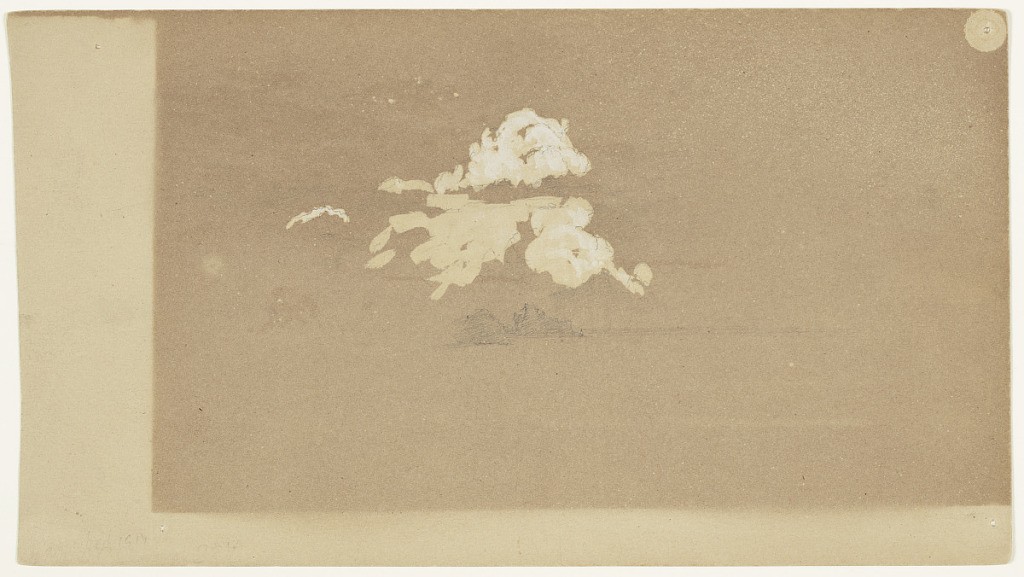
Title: Clouds, Jamaica
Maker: Frederic Edwin Church, American, 1826–1900
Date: May–September 1865
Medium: Graphite and white gouache on light brown wove paper
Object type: Drawing
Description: Atmosphere sketch showing a view of billowing clouds over an indistinct landscape in Jamaica. At center, the cloud's puffy forms are highlighted in white gouache while below it, what appears to be the wooded shoreline of a body of water is visible.